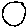
Label: circle